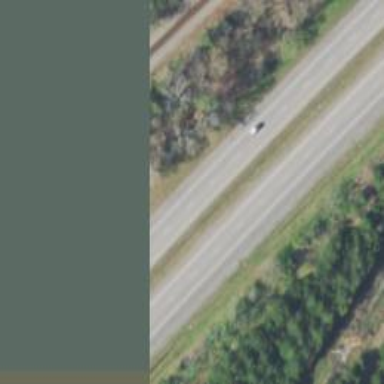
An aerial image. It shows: Trunk highway.